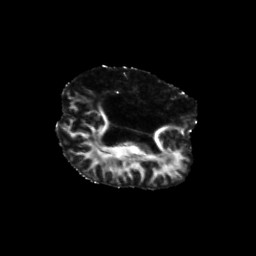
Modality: FA
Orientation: axial
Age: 48
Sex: male
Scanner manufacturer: siemens
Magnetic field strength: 3 T
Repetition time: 5.25 s
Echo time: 0.08 s